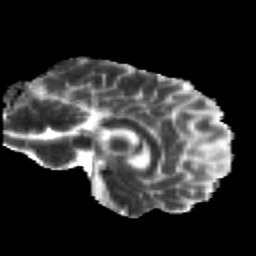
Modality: MD
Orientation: sagittal
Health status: healthy
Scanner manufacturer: siemens
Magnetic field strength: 3 T
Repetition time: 12 s
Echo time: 0.092 s